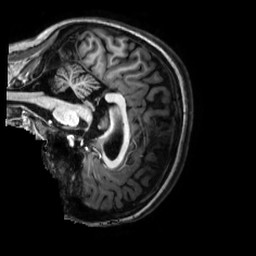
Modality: T1w
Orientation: sagittal
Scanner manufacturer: philips
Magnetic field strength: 3 T
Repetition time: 0.0096 s
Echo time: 0.0046 s